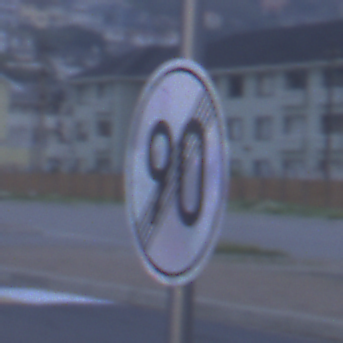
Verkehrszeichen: EndeGeschwindigkeit90
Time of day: SunriseSunset
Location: Outdoor (Urban)
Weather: Overcast
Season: NotSpecified
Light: Natural